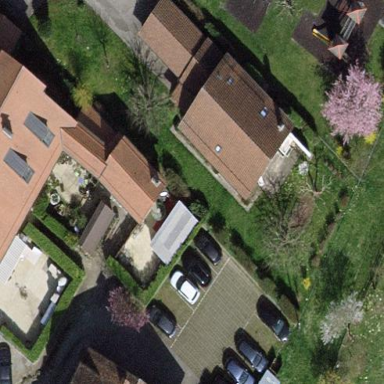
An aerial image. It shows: Bungalow.